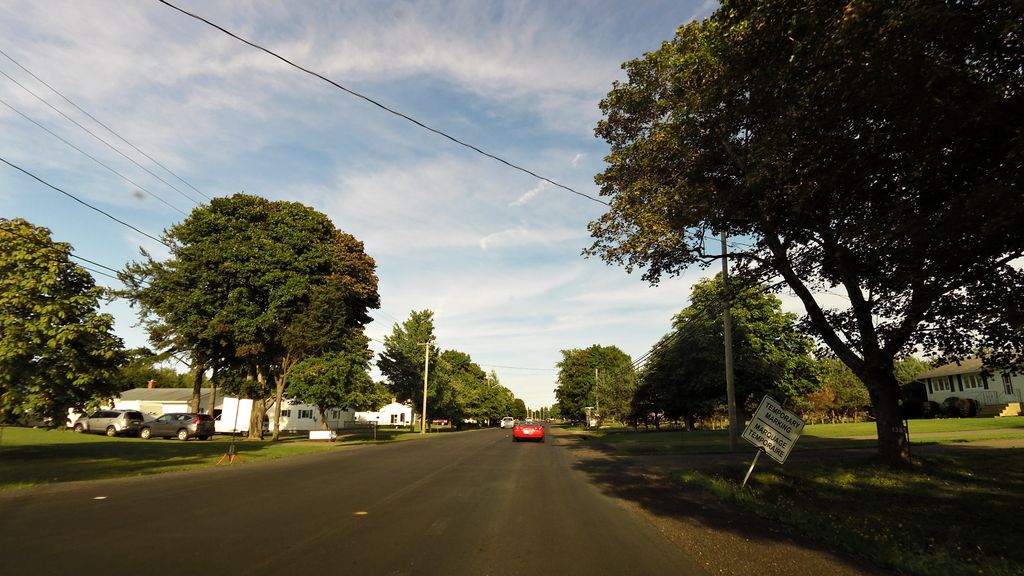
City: charlottetown